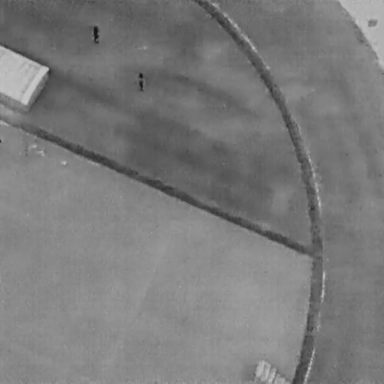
There are two People in the infrared image.